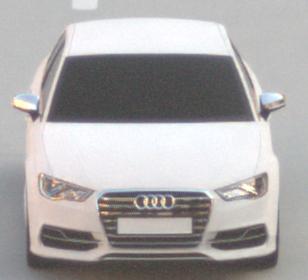
Make: Audi
Model: S3
Detailed model: 8V
Model produced from: 2013
Model produced until: 2020
Doors: 4
Color: white
Road condition: dry road
Daytime: sunrise or sunset
Contrast: low contrast